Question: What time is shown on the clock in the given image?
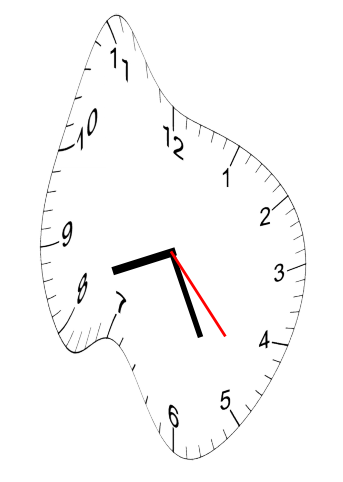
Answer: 08:25:23